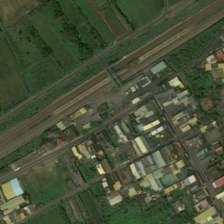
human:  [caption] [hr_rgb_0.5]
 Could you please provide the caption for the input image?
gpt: many buildings and green plants are in two sides of a railway station .

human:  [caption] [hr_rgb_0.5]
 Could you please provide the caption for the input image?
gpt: many buildings and green plants are in two sides of a railway station .

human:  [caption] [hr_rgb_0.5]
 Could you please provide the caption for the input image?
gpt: many buildings and green plants are in two sides of a railway station .

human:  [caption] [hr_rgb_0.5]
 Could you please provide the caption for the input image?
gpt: many buildings and green plants are in two sides of a railway station .

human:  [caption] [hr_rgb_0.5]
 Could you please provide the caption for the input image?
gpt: many buildings and green plants are in two sides of a railway station .